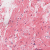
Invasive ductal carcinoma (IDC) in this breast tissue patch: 0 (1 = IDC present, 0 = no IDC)